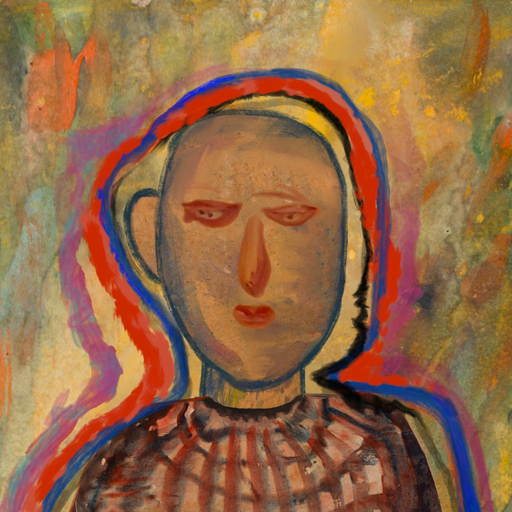
Background: Comrade, Head And Neck Front: In_The_Sun, Face Front: Pious_Lady, Bust: Orphan, Hair Front: Experience, Head Accessory: Blank, Second Necklace: Blank, Necklace: Blank, Baby: Blank